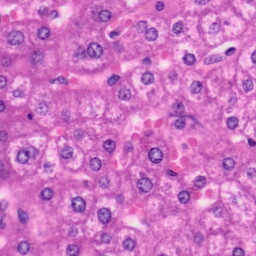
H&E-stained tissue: Liver